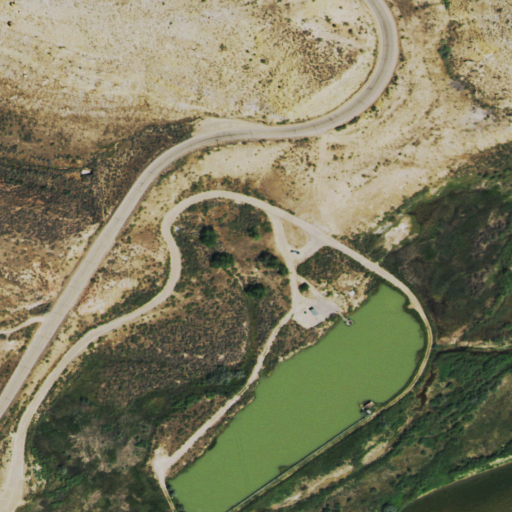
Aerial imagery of valley in Colorado named Scullion Gulch containing shrub, grassland, woody wetlands, open water, herbaceous wetlands, evergreen forest, pasture, open development, and low intensity development